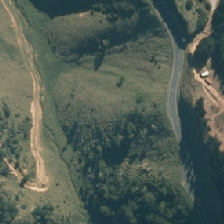
Land cover: broadleaved_indigenous_hardwood